Question: I am trying to display a popover divs <URL> . Please click the question mark icons. You will notice that there is a popover div that shows up in all browsers. However, in Internet Explorer 7, it fails to display properly. I tried using z-index property but that does not seem to work. How can I make the popover show up on top of the input field?
Below is a sample HTML
'''
<div class="col-xs-5 divPopUp">
<label class="control-label customerAccountNo" for="custom4">Customer Acct No</label>
<img src="32005/images/iconQuestion.png" alt="Help" data-toggle="popover" data-placement="right" data-content="Found on the Plush Rewards flyer provided at the store. Lost this? Please contact the store you purchased from" class="popUp customerAccountNoImg"/> </div>
'''
Screenshot added of the issue:

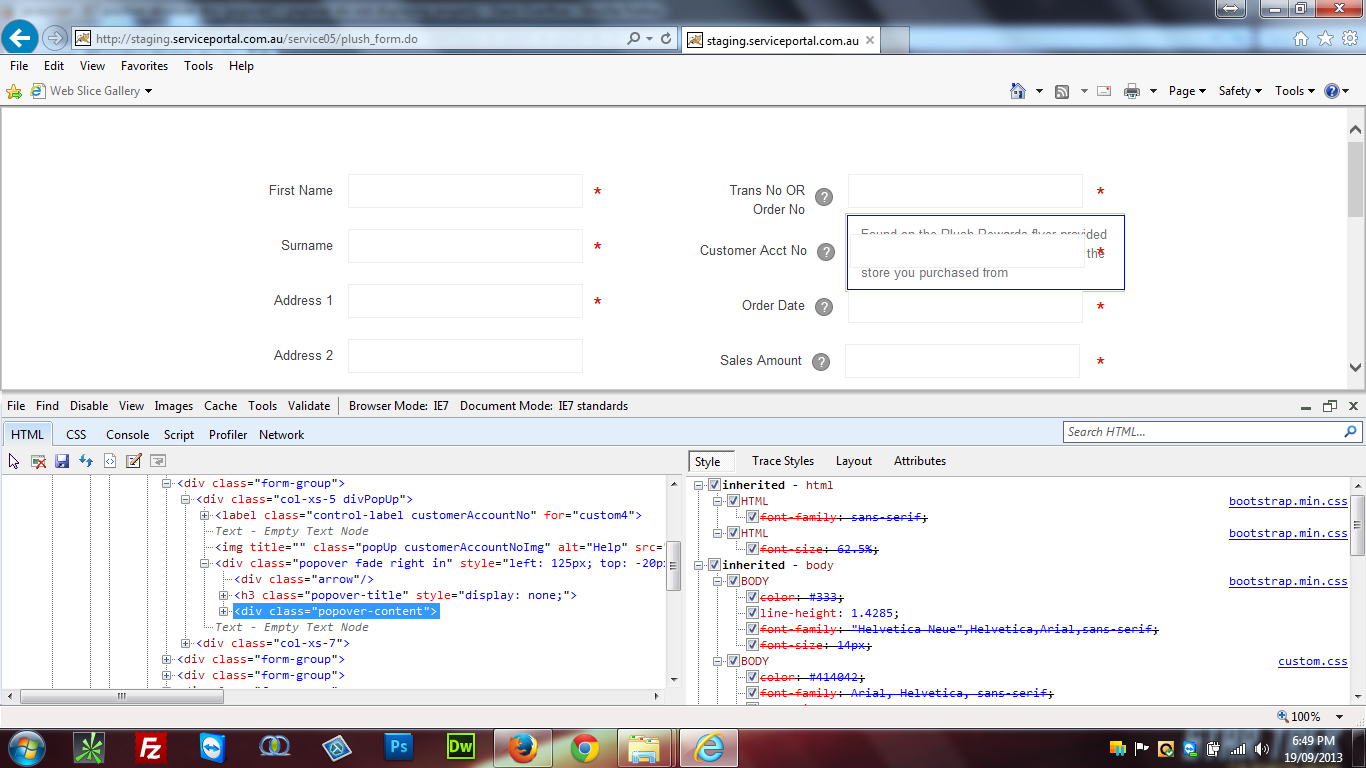
Answer: Not easy to solve without a fiddle, but using IE debug tool, I was able to solve the problem, but not sure it really works in live exemple.
I added a z-index in the div col-xs-5 :
'''
<div class="col-xs-5 divPopUp" style="z-index: 100">
'''
Can you edit css for this element ?